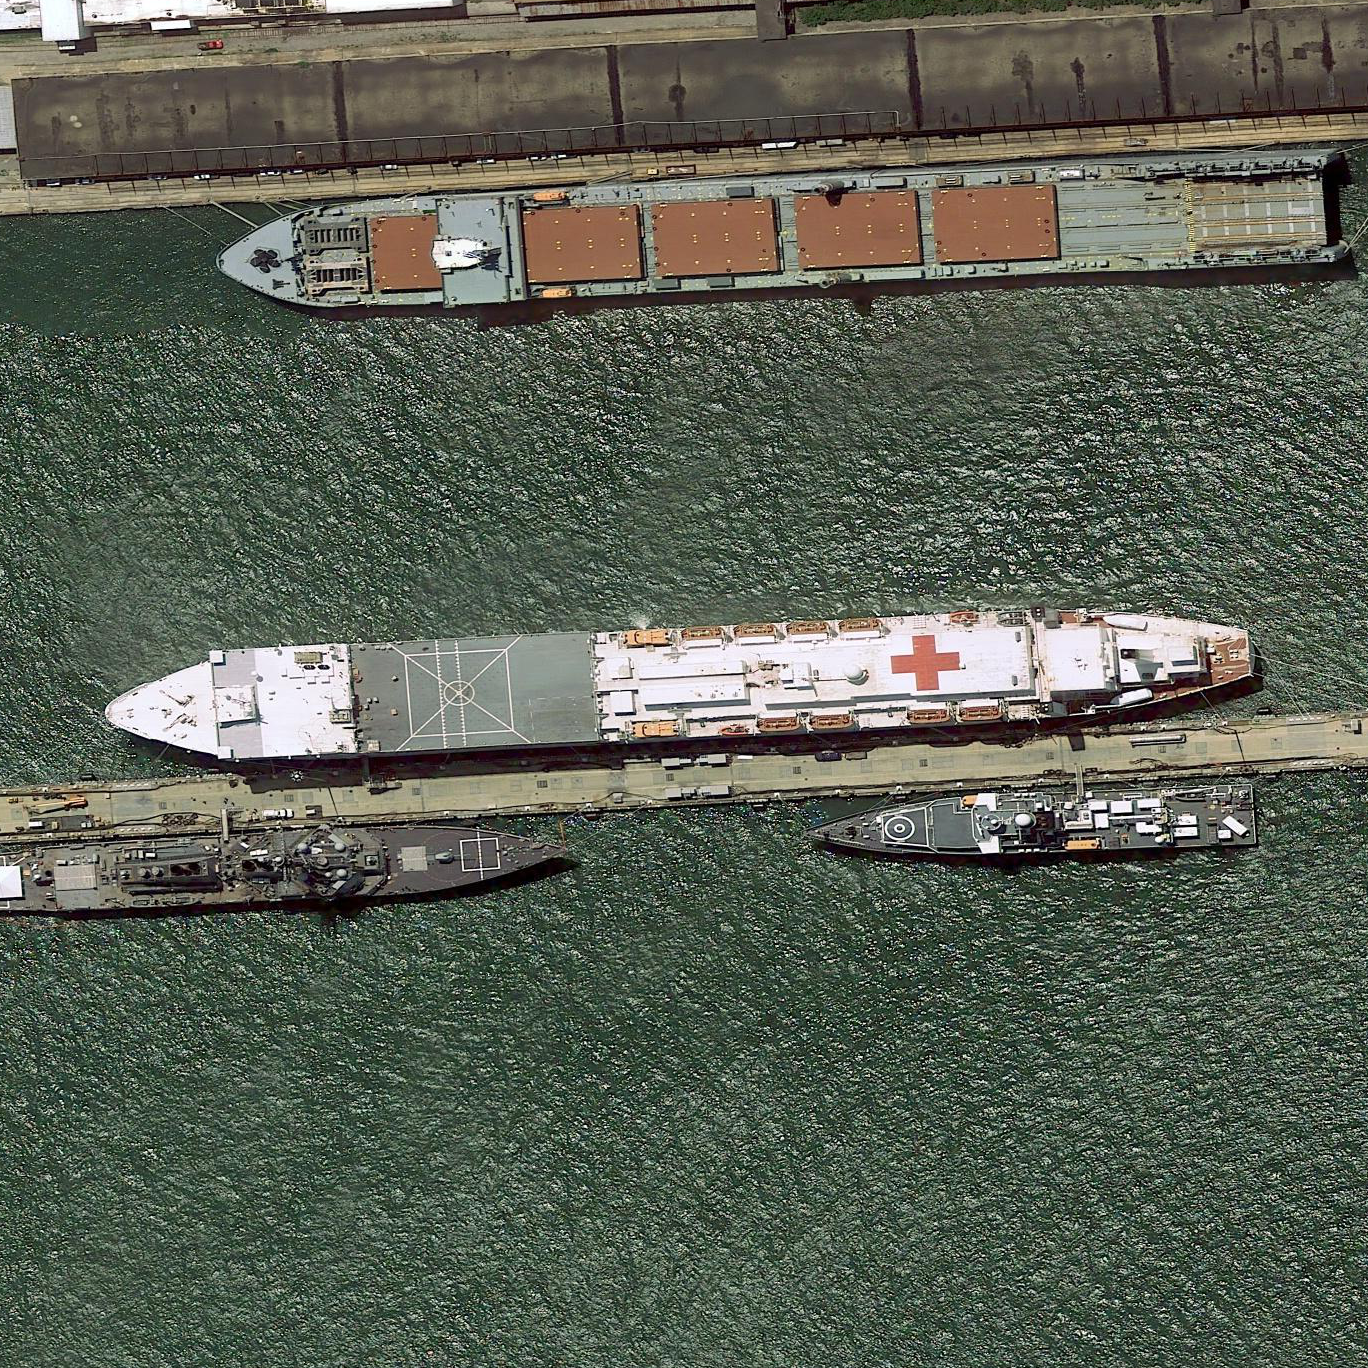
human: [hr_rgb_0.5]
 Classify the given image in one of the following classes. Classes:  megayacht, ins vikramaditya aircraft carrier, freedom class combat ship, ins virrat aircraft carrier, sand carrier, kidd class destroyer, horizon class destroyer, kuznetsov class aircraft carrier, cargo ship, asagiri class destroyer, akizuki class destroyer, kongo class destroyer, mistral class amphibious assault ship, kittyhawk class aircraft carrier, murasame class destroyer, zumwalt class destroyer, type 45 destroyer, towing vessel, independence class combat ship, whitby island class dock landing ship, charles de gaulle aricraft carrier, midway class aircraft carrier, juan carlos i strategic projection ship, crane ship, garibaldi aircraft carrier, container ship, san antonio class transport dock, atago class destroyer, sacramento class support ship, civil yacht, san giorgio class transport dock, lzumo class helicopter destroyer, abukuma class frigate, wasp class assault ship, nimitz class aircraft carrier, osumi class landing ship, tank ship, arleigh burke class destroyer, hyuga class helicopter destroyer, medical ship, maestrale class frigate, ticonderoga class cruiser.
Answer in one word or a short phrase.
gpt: Medical ship